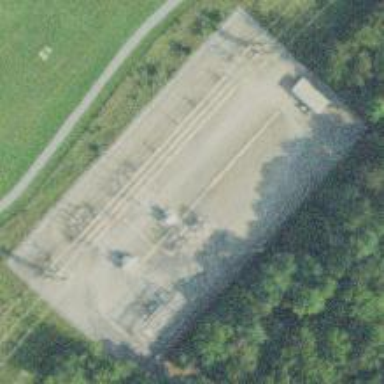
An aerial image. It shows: Substation surrounded by fence.